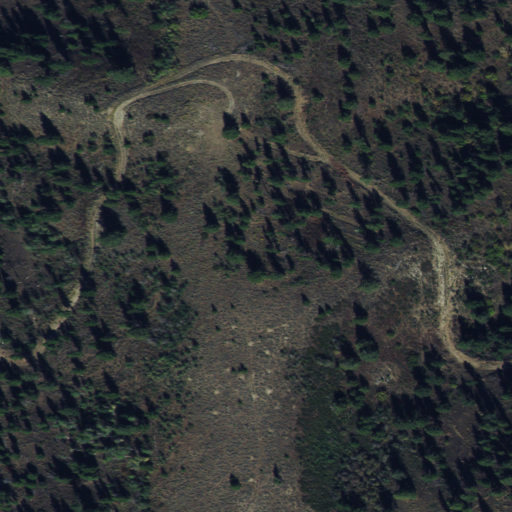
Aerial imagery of mountain in Idaho named Wood Creek Mountain containing evergreen forest and shrub